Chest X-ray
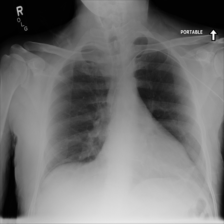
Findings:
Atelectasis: negative
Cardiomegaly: negative
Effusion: negative
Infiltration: negative
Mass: negative
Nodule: negative
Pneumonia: negative
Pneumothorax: negative
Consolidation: negative
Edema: negative
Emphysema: negative
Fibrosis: negative
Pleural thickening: negative
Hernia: negative